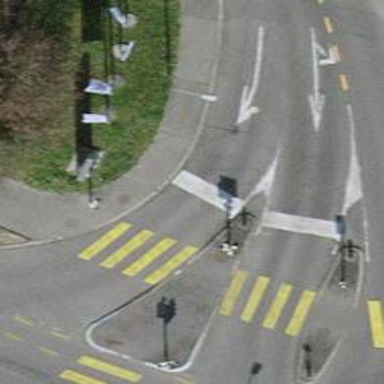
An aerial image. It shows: Road crossing with traffic signals and pedestrian island.